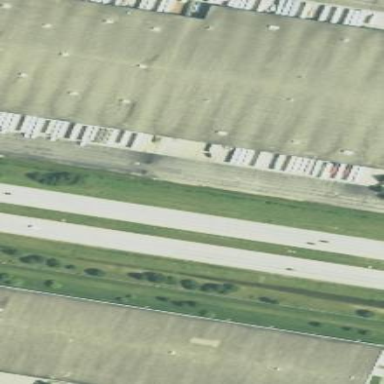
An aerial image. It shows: Warehouse.